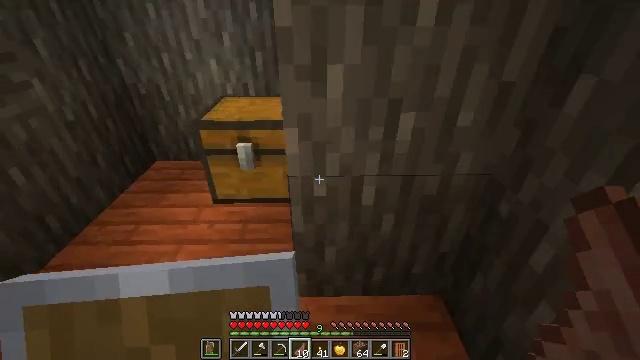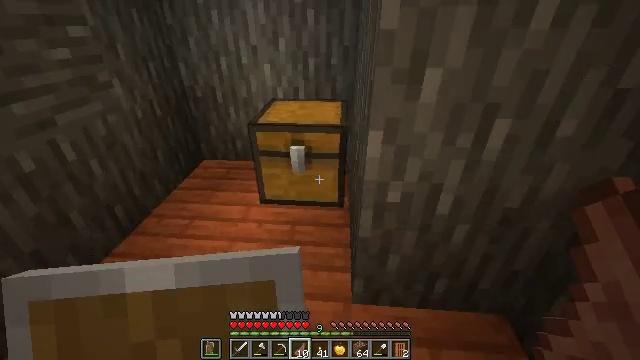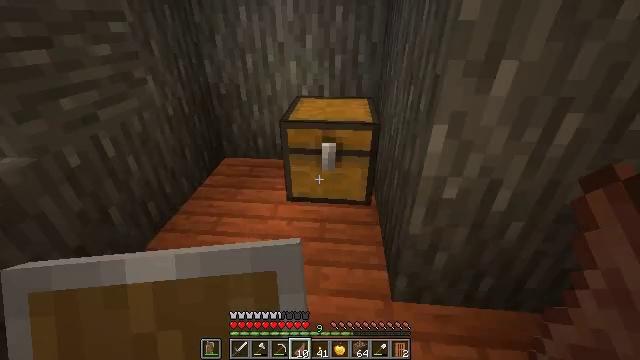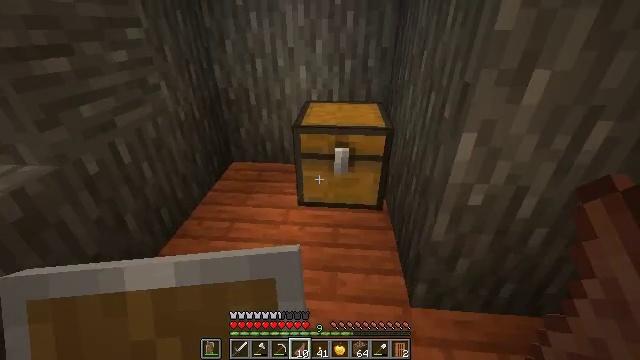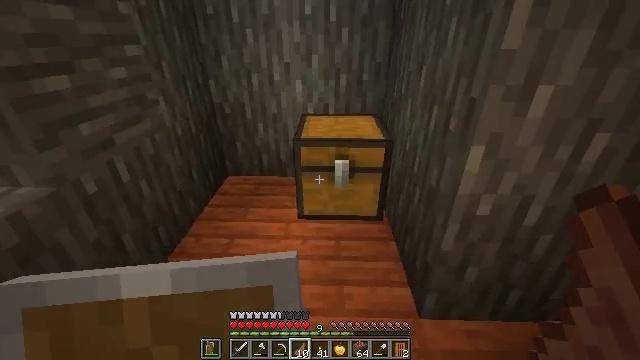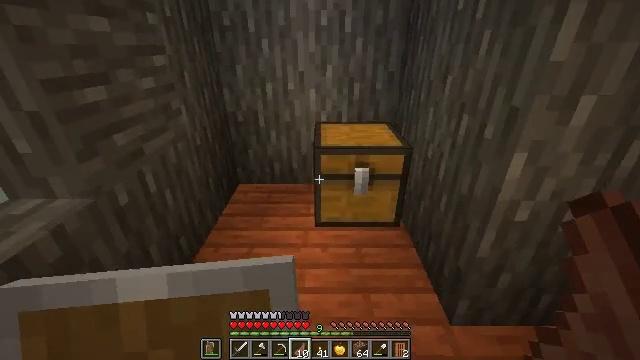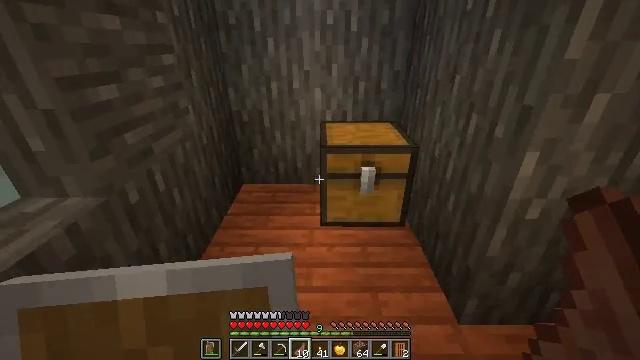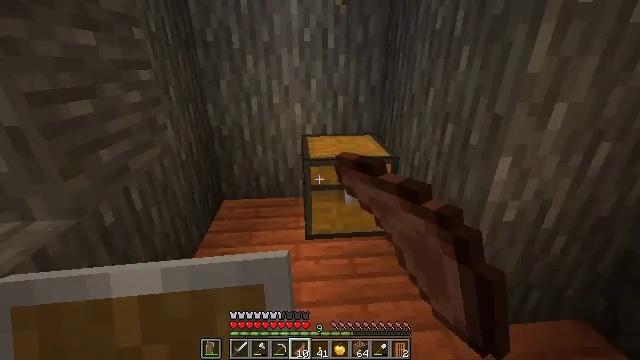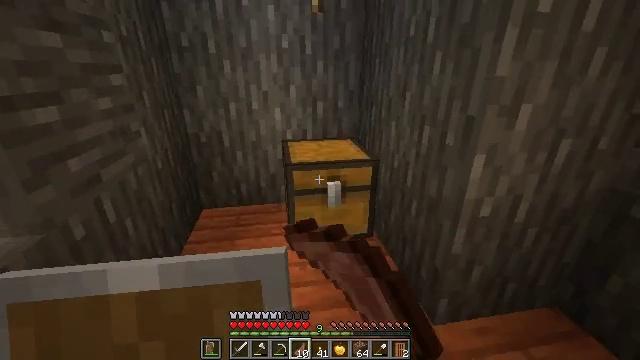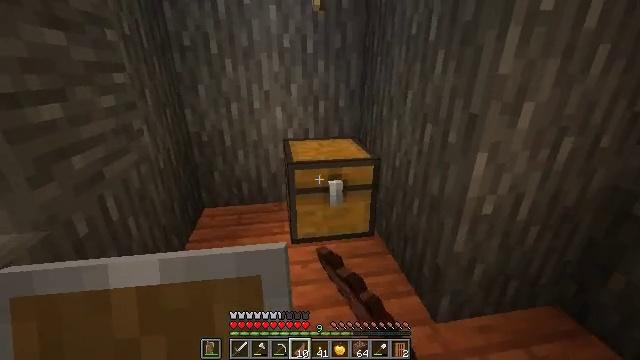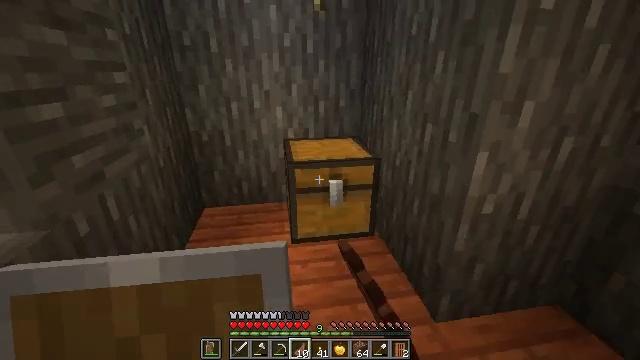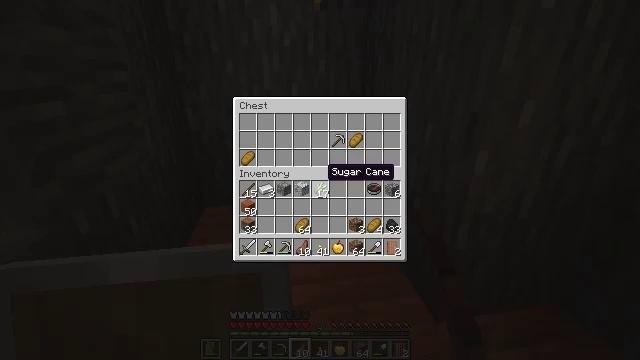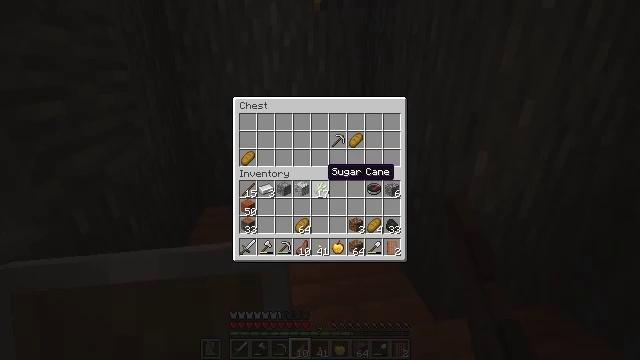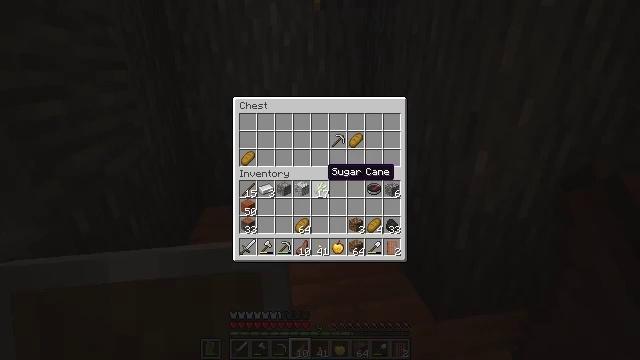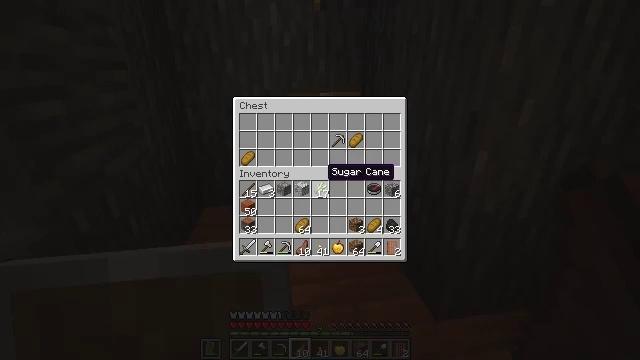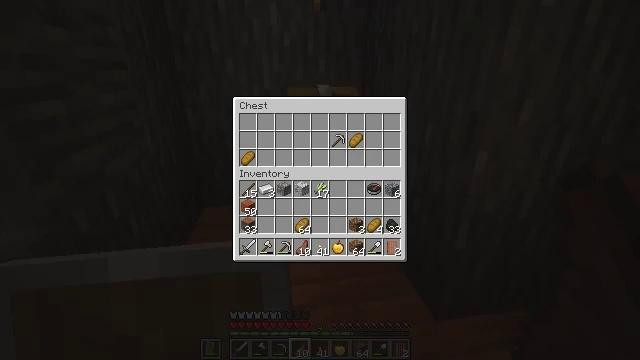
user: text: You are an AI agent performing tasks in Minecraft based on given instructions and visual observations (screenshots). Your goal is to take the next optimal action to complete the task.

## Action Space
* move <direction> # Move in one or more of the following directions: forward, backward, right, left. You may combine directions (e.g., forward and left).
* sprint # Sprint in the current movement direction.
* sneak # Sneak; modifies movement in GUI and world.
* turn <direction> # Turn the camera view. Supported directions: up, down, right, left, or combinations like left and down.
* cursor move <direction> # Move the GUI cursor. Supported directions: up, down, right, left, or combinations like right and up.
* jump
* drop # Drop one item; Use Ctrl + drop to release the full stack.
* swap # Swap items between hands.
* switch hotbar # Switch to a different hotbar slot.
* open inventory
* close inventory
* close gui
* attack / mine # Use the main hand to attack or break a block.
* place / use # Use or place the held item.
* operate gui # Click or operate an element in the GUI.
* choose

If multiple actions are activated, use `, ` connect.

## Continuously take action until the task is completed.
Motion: motion action
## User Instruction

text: Get smooth stone for building.
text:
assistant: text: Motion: move left, turn left and up
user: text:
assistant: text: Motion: move left
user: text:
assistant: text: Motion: move left
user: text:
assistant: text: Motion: move left, turn right and up
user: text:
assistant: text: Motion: turn right and up
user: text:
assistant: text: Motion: use / place
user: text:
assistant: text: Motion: turn right and up, use / place
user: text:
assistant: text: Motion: turn right and up
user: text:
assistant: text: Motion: no_op
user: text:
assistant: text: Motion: no_op
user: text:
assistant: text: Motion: no_op
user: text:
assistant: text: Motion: no_op
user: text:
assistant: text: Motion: no_op
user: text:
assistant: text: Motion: no_op
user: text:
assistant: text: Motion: no_op
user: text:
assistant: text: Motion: cursor move up
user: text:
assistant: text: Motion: cursor move up
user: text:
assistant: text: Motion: cursor move up
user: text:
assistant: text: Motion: sneak, cursor move right and up
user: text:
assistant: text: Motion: sneak
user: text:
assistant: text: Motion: sneak
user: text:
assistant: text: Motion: sneak
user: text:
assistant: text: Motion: sneak
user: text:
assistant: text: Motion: sneak
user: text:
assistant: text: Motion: sneak
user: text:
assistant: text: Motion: sneak
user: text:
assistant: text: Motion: sneak
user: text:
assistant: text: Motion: no_op
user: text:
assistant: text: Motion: no_op
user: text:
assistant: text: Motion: operate gui